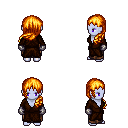
a pixel art fantasy rpg character, female body template, dark elf, purple skin, brown robe, robe skirt, light blonde left-swept hairstyle, metal gloves, four views (front, back, left, right), 2x2 character sprite sheet, small pixel art, hard edges, no anti-aliasing